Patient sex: F
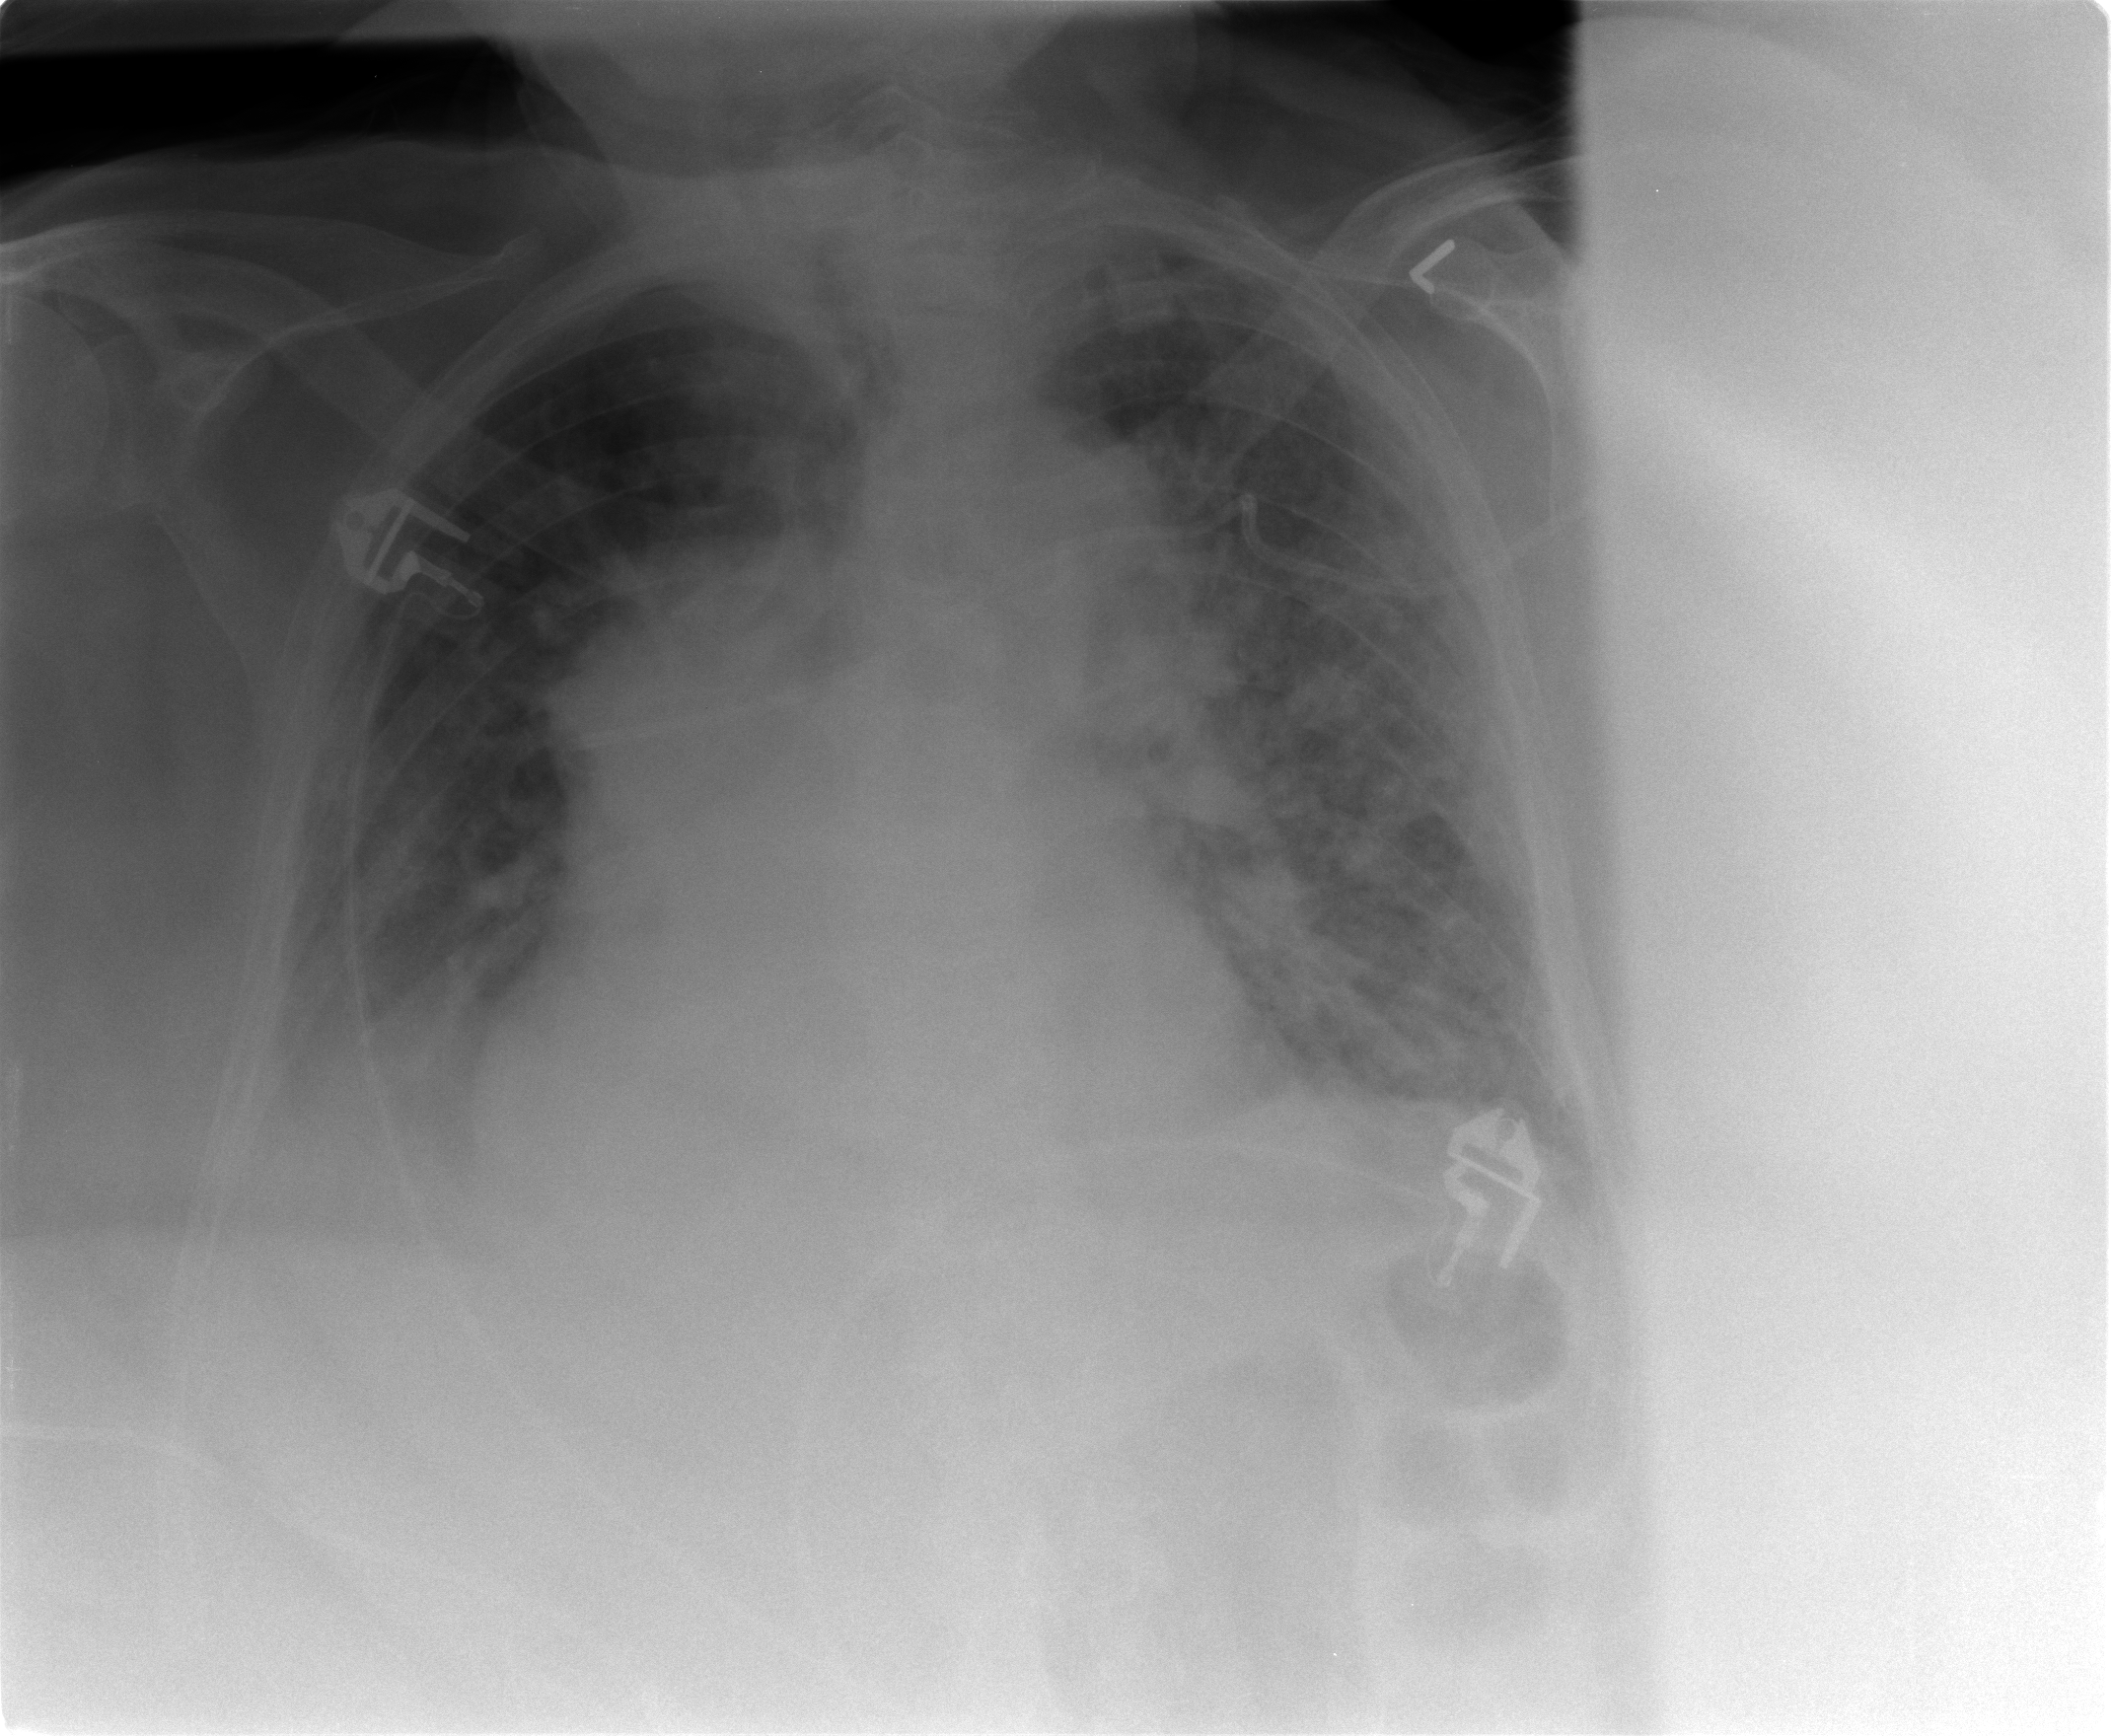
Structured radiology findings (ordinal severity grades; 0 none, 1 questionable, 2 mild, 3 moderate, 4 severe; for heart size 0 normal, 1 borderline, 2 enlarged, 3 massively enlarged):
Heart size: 2
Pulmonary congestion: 3
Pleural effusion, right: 2
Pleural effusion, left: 1
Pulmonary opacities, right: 1
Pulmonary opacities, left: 3
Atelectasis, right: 2
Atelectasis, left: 2